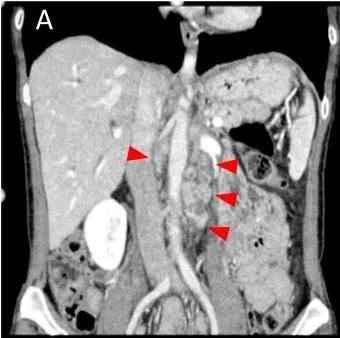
Computed tomography (CT) scan showing swellings of distant lymph nodes (red arrow heads). Para-aortic lymph nodes (red arrow heads).
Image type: radiology (ct)